Question: In Dynamics AX 2012 Development mode when I try to open shared project 75% of time I have this error :
> xPropertySetData::unpack : Property not found : 2880
When I press "OK", dynamics AX is closed. I'm not working with my local AOS. We connect to the AOS on a server.
I have seen this error in other sites and no one has a solution to the issue.

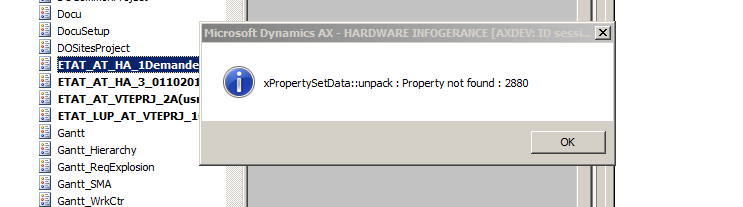
Answer: I suppose you're a 'System administrator' in AX (to rule out problems with privileges)?
Did you try clearing the usage data (Tools > Options > User data > Reset)?
Did you try removing the <URL> file from your application data folder?
Did you try recompiling the application?
Are Ax32Serv.exe and Ax32.exe of the same version?
Did you try restarting the AOS('s)?
Do you have only one AOS in that environment? If not, do you have the same problem when you connect to another AOS?
And of course, if the problem is only with one project, why not delete it and create a new one with the same objects?